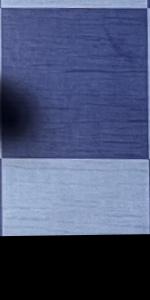
Label: Empty